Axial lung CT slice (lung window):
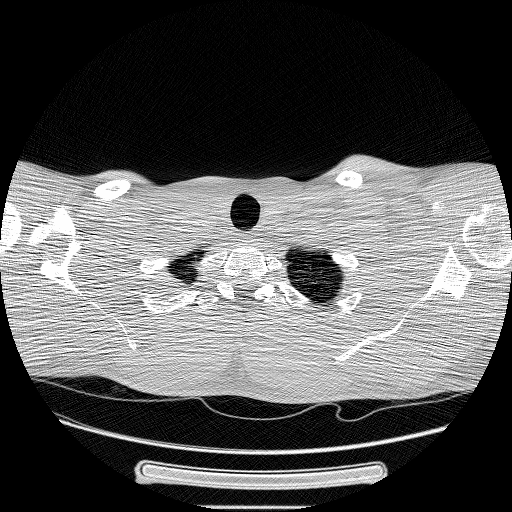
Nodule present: no